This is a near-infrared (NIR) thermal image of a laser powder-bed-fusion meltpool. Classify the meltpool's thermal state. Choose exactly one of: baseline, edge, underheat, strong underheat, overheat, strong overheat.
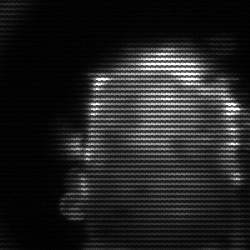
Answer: baseline